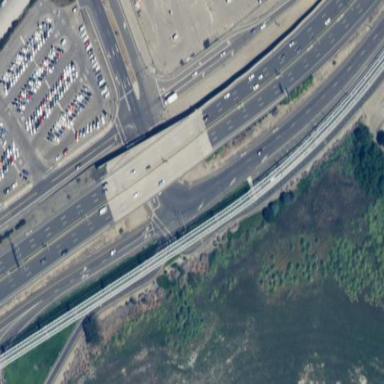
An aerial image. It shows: Man-made bridge.